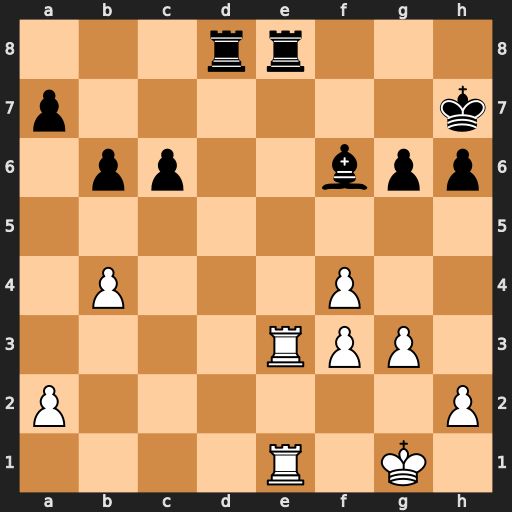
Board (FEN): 3rr3/p6k/1pp2bpp/8/1P3P2/4RPP1/P6P/4R1K1
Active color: w
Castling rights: -
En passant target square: -
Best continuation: Rxe8 Rxe8 Rxe8